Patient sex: F
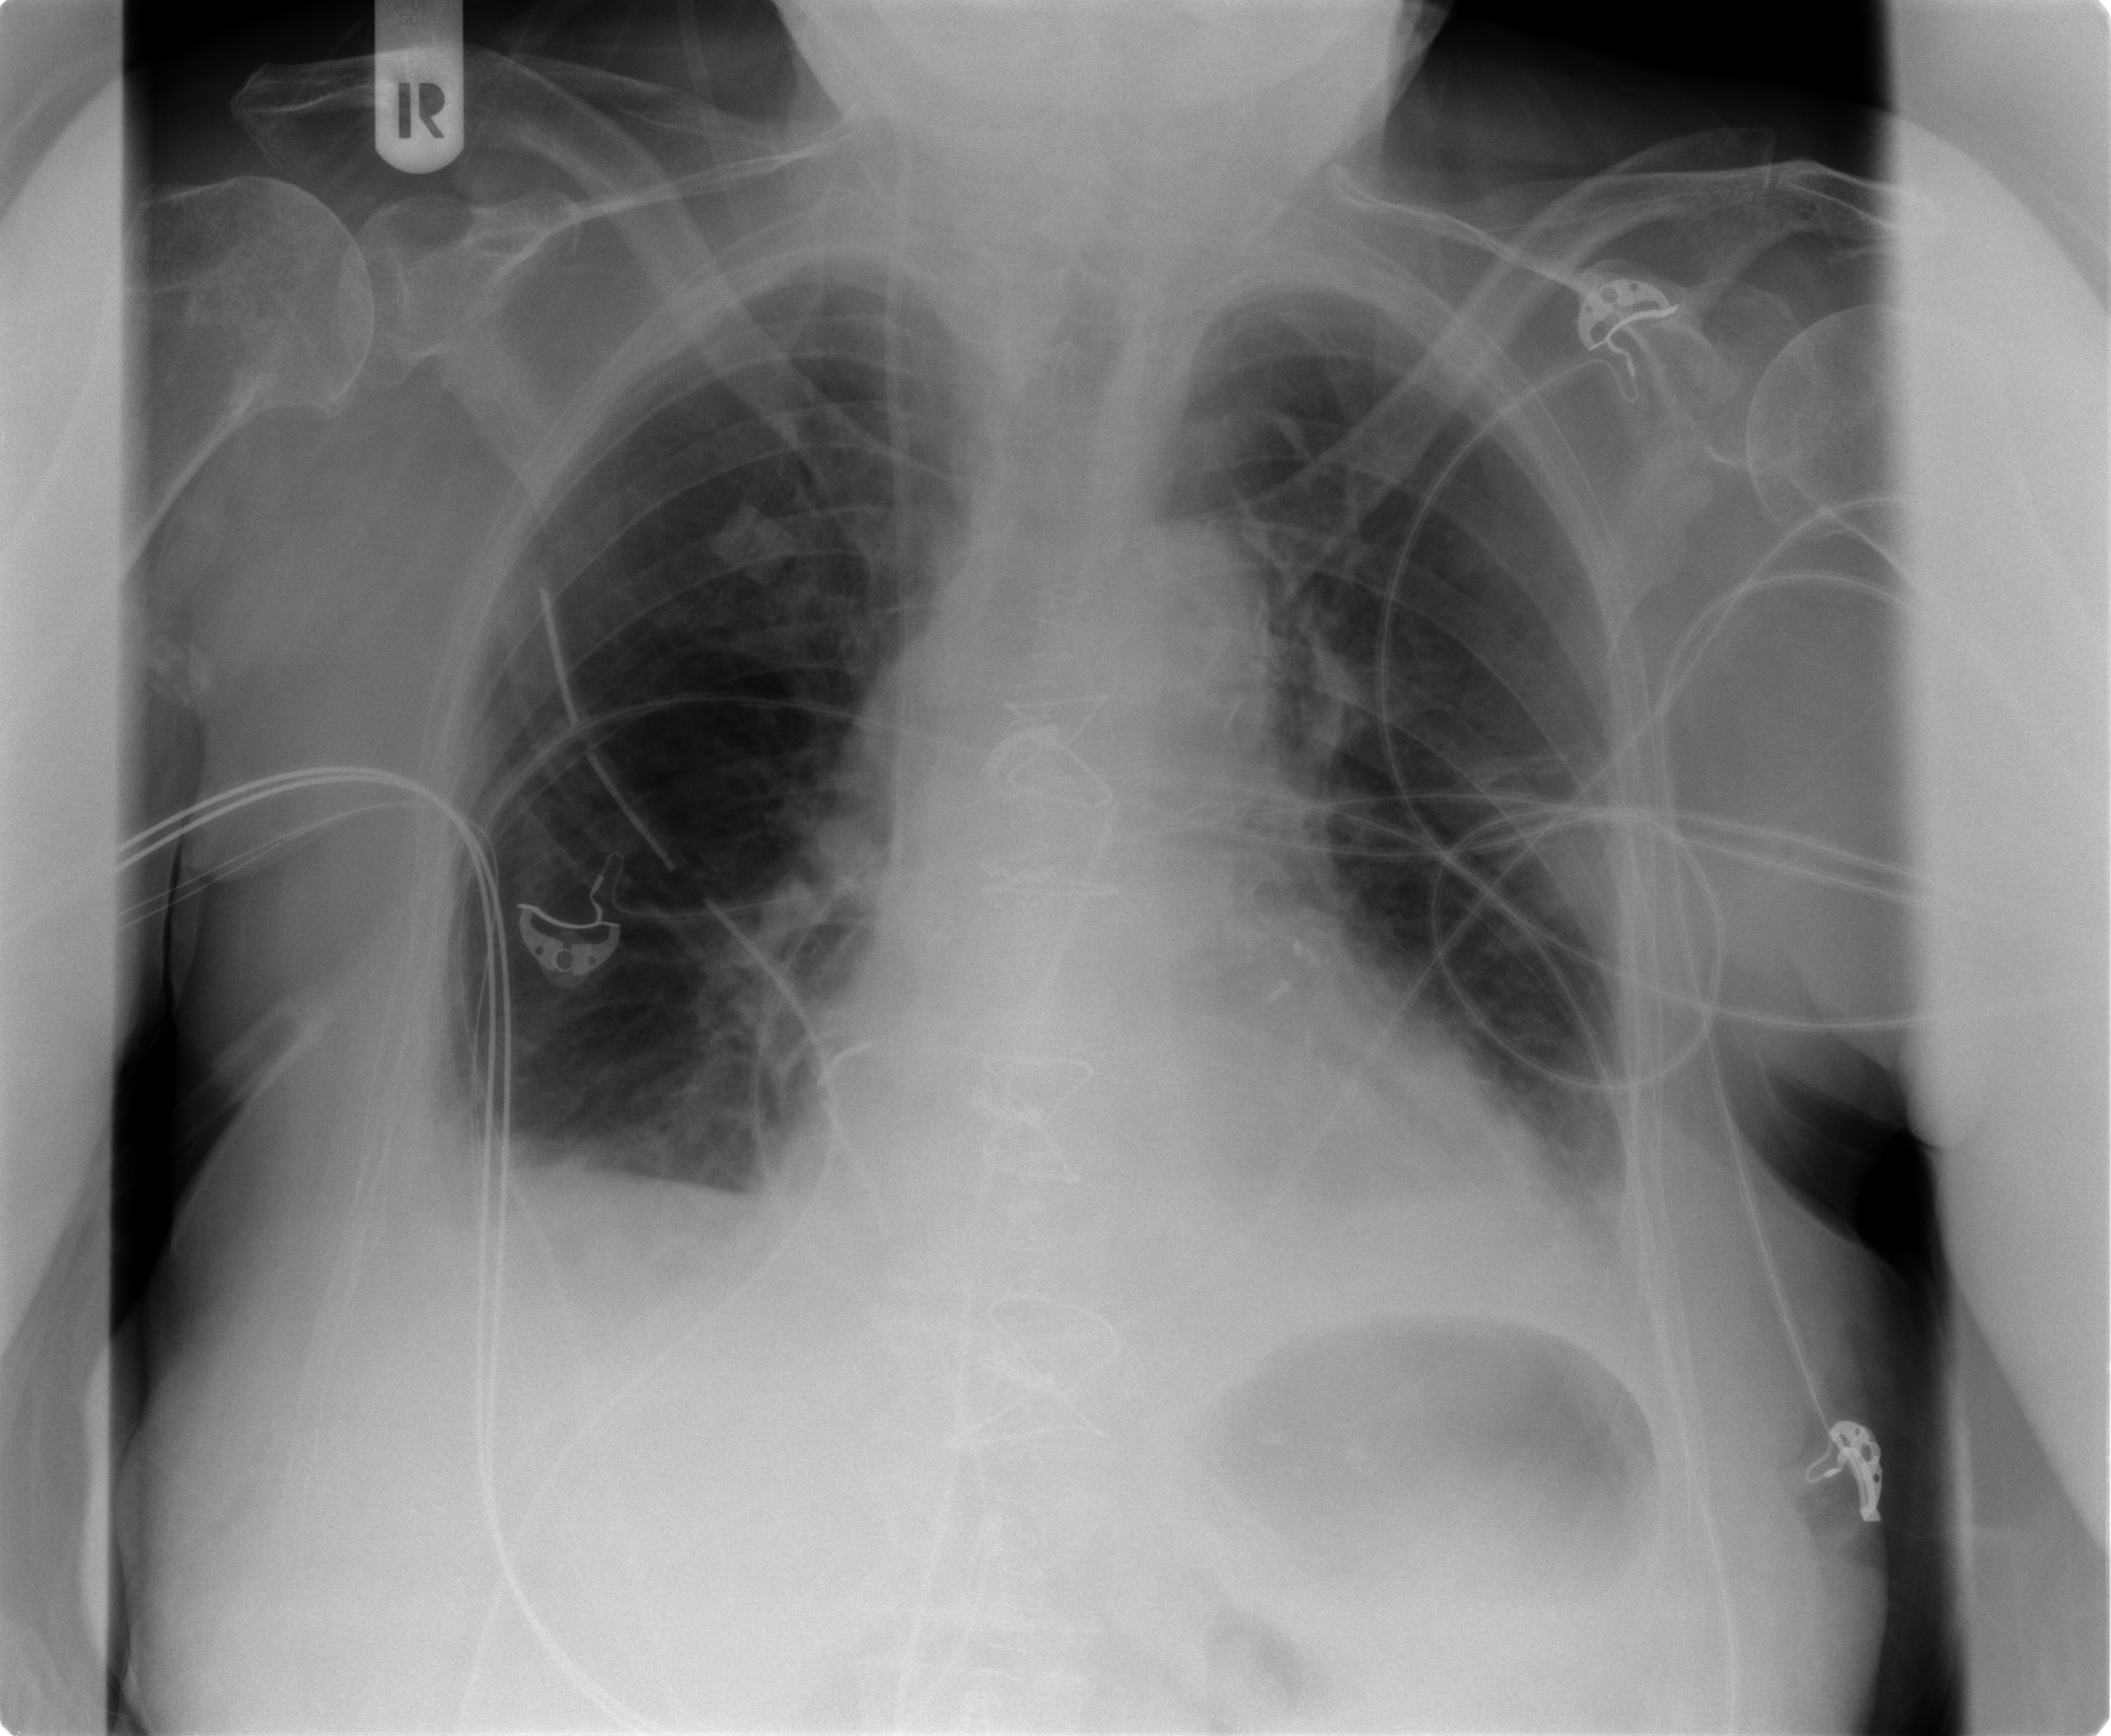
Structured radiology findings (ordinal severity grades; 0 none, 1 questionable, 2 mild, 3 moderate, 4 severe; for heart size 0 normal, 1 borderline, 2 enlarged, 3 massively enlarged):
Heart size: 0
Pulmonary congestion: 0
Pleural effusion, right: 1
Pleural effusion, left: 1
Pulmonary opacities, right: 0
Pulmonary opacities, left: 0
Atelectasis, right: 2
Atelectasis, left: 2